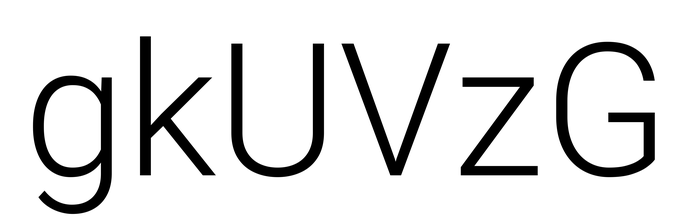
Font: Roboto_Light